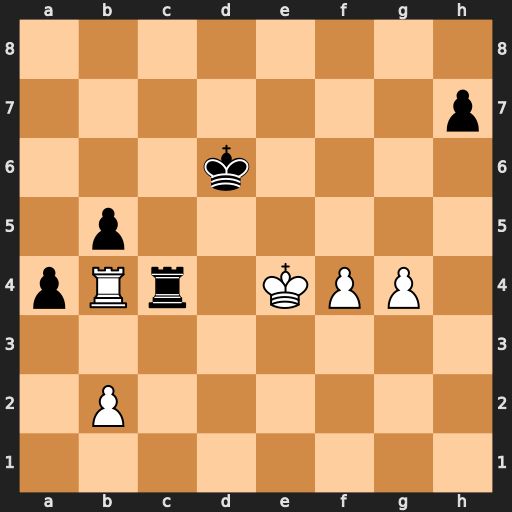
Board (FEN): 8/7p/3k4/1p6/pRr1KPP1/8/1P6/8
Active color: w
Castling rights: -
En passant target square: -
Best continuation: Rxc4 bxc4 Kd4